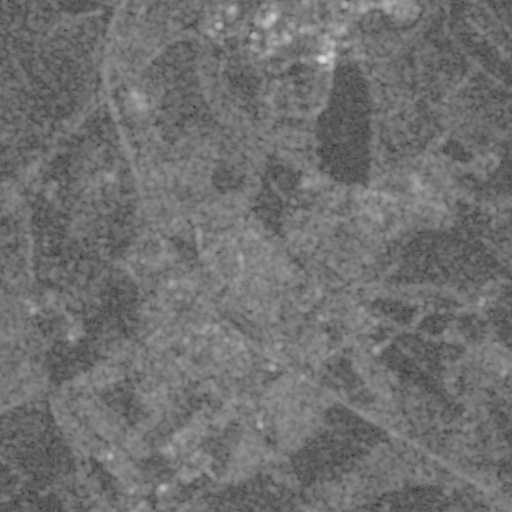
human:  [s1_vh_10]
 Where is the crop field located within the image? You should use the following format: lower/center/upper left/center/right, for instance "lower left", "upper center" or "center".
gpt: The crop field is located in the upper left of the image.
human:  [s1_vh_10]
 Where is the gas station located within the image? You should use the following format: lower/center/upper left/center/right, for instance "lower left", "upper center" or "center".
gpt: The gas station is located in the center of the image.
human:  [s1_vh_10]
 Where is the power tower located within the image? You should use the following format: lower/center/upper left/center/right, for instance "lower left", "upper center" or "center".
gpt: The power tower is located in the lower left of the image.
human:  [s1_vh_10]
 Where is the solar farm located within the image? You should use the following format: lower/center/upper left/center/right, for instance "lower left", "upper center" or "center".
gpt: The solar farm is located in the center left of the image.
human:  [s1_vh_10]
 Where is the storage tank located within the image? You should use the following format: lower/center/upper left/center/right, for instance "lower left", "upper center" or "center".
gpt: The storage tank is located in the upper center of the image.
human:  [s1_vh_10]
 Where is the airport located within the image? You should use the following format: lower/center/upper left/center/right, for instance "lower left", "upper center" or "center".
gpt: There is no airport in the image.

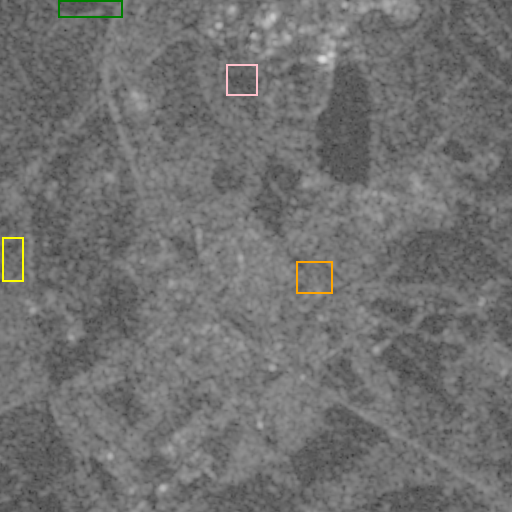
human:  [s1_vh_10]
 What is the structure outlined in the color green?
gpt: The structure outlined in green is a crop field.
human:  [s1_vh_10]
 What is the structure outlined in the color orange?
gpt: The structure outlined in orange is a park.
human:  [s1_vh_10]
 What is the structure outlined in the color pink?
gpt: The structure outlined in pink is a parking lot.
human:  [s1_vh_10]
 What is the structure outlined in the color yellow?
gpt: The structure outlined in yellow is a solar farm.
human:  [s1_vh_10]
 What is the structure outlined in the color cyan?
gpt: There is no cyan outline.